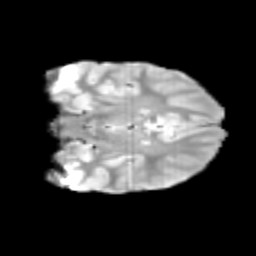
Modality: T2w
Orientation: coronal
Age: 9
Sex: female
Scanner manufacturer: siemens
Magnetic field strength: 3 T
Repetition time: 3.8 s
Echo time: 0.07 s